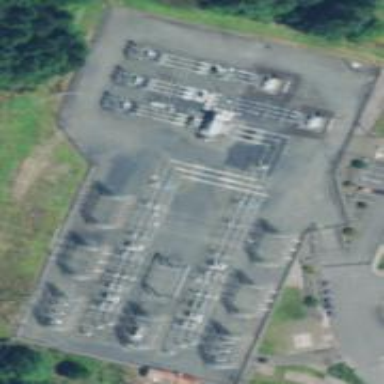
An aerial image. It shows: Fenced power substation at the transmission level.